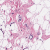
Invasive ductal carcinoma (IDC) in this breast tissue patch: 0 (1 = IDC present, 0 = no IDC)